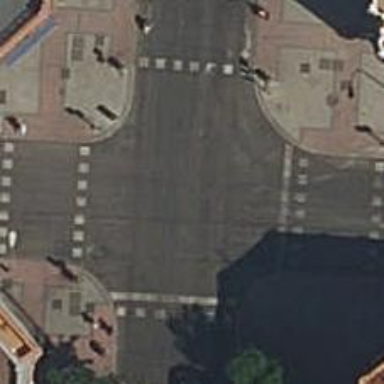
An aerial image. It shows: Road with traffic signals.